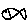
Label: fish